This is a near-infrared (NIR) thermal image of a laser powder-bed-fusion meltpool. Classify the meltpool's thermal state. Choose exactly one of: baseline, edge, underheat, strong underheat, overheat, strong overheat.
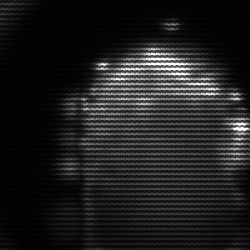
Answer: baseline